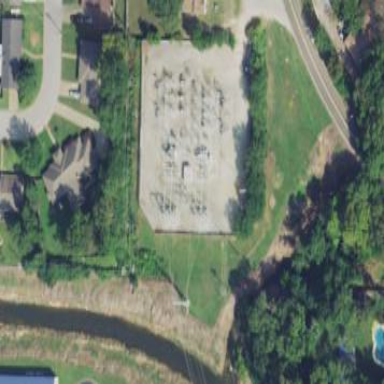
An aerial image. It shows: Fence surrounds minor distribution power substation.